Aerial crown-view tile of a tropical tree (Barro Colorado Island, Panama), acquired 20250512:
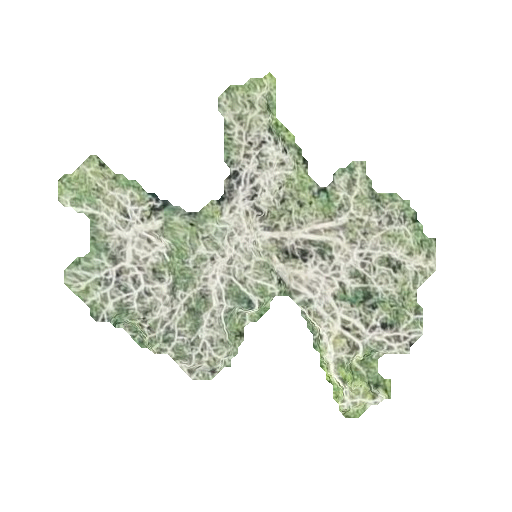
Species: Platypodium elegans
GBIF accepted scientific name: Platypodium elegans
Crown area: 93.081 m²